Question: None of the other questions I have read on stackoverflow have been able to help with my problem. As far as I can tell, I am doing everything correctly.
I have a master/detail flow with fragments.
Upon creation of the main activity, the master fragment is loaded with the following code:
'''
Fragment frag;
frag = new MainListFragment();//<-- **the master fragment**
FragmentManager fm = getFragmentManager();
FragmentTransaction transaction = fm.beginTransaction();
transaction.replace(R.id.fragment_container, frag);
Log.d("My Debug Bitches", "stack:" + fm.getBackStackEntryCount());
transaction.commit();
'''
The master fragment has a 'ListView'; clicking on a list item brings up the details fragment like so:
'''
@Override
public void onListItemClick(ListView listView, View view, int position, long id) {
super.onListItemClick(listView, view, position, id);
FragmentManager fm = getFragmentManager();
FragmentTransaction transaction = fm.beginTransaction();
SubListFragment frag = new SubListFragment();//<-- **the detail fragment**
transaction.replace(R.id.fragment_container, frag);
transaction.addToBackStack(null);
transaction.commit();
fm.executePendingTransactions();
Log.d("My Debug Bitches", "stack:" + fm.getBackStackEntryCount());
}
'''
Now, according to LogCat, the 'BackStackEntryCount' after I navigate from master fragment to detail fragment:
So why is it that, when I click the back button while in the details fragment, that the app closes instead of returning to the master fragment??????????
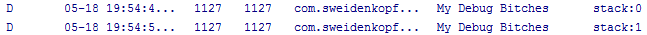
Answer: You have to add the <URL> method of the activity.
Ex:
'''
@Override
public void onBackPressed() {
if (fragmentManager.getBackStackEntryCount() > 0) {
fragmentManager.popBackStack();
} else {
super.onBackPressed();
}
}
'''